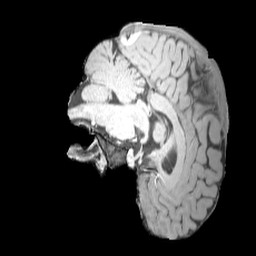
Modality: MP2RAGE
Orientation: sagittal